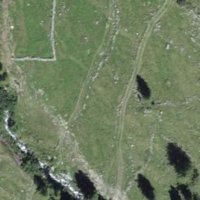
EUNIS habitat code: 26
Species observed at this site:
Ajuga pyramidalis